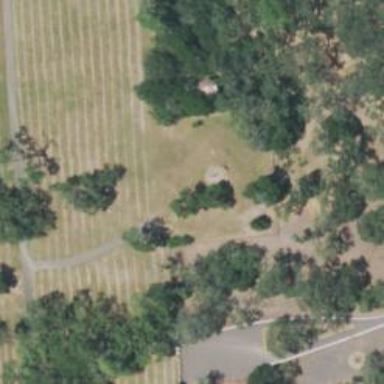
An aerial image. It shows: Memorial site with historic significance.